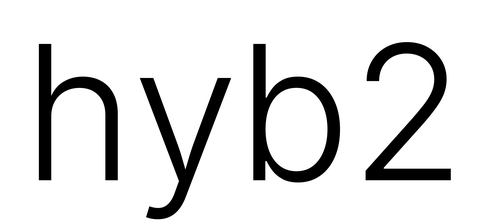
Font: Inter_Light